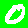
Digit: 0